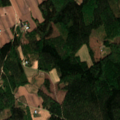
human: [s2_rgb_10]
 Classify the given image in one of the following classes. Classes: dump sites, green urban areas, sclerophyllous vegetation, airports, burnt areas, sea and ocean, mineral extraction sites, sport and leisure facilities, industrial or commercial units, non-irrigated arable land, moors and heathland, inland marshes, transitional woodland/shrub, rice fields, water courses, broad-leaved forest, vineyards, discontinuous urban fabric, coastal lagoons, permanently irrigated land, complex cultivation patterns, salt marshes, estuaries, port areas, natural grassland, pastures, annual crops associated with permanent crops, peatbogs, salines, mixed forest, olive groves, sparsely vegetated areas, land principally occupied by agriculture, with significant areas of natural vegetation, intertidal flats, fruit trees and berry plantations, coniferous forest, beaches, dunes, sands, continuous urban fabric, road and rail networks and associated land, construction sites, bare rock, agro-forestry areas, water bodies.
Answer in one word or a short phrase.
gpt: non-irrigated arable land, coniferous forest, mixed forest